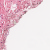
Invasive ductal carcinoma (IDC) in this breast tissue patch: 0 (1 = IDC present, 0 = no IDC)